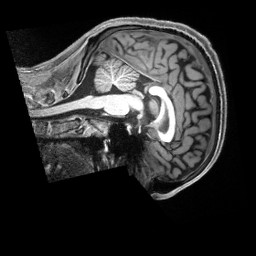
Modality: T1w
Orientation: sagittal
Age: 24
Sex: male
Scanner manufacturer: siemens
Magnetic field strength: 3 T
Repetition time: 2.3 s
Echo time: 0.00229 s